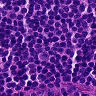
Metastatic tissue present: no